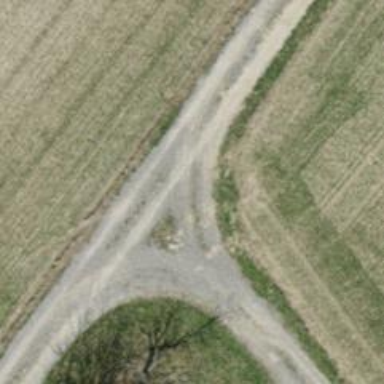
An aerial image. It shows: Track with compacted grade3 surface.